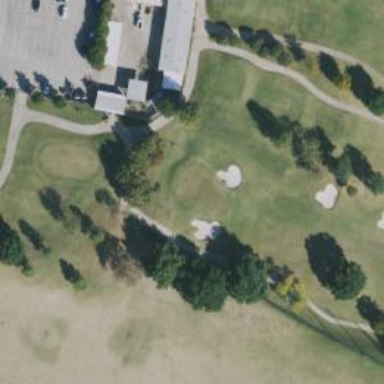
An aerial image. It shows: Golf hole.